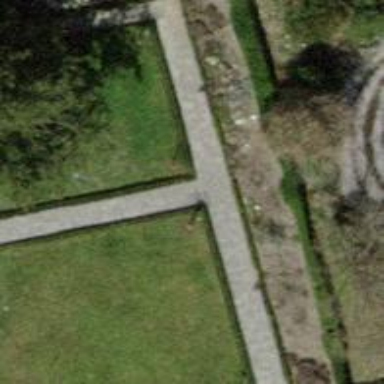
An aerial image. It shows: Compacted footway.